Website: lowes
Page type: receipt
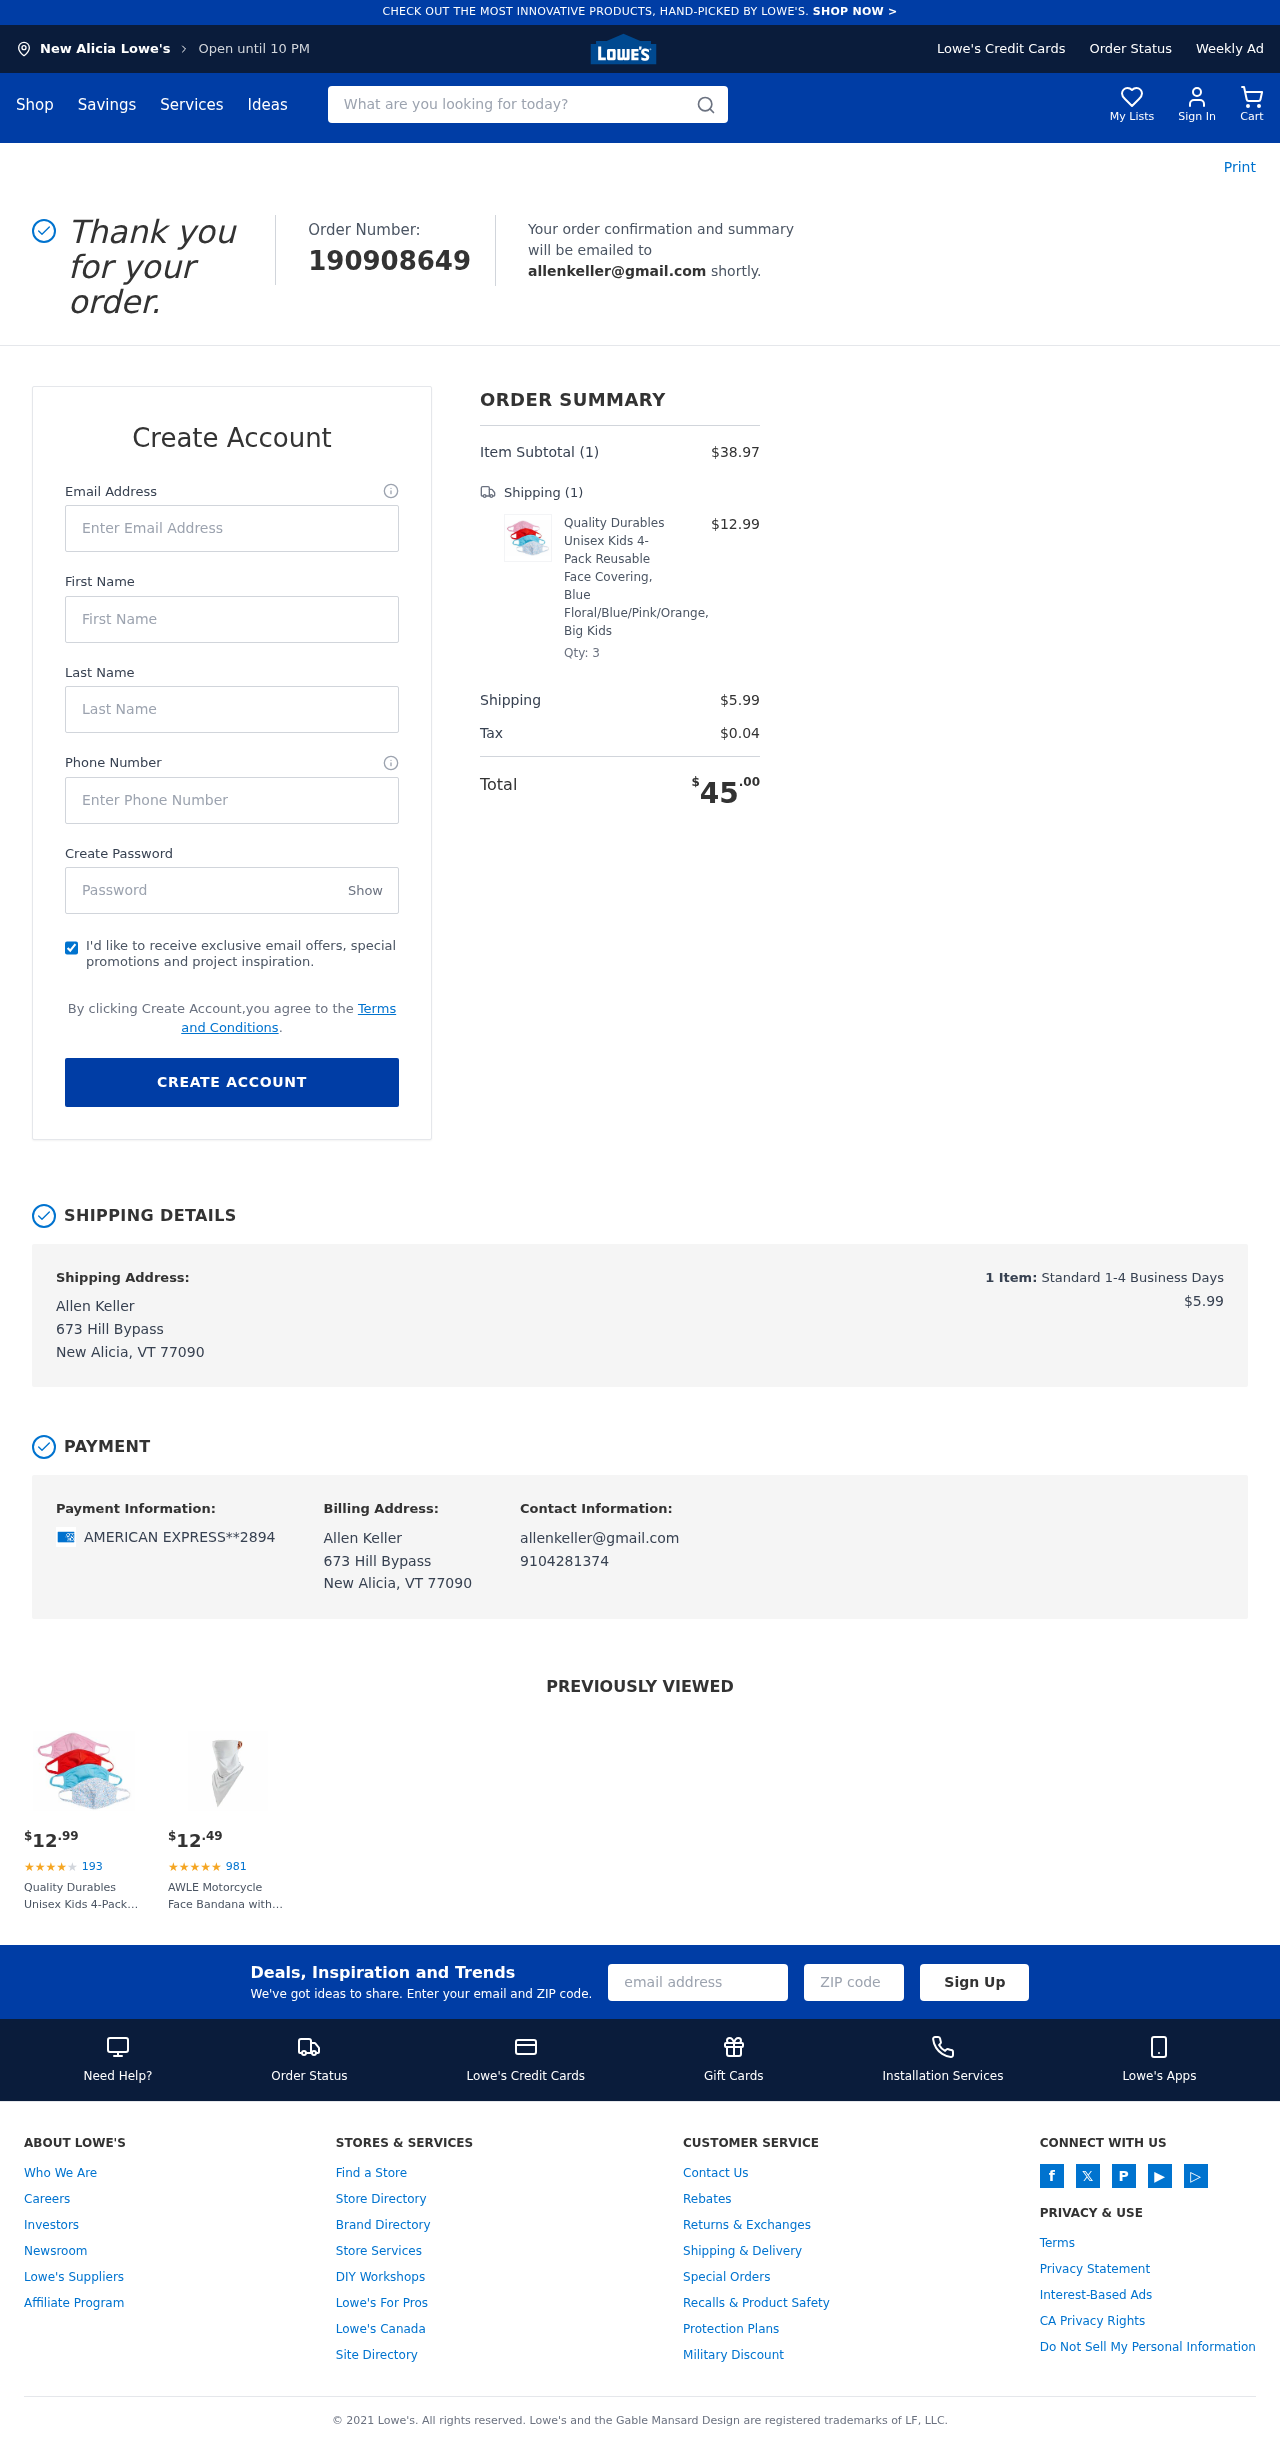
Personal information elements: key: PII_CARD_LAST4
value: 2894
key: PII_CARD_TYPE
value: AMERICAN EXPRESS
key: PII_CITY
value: New Alicia
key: PII_EMAIL
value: allenkeller@gmail.com
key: PII_FULLNAME
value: Allen Keller
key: PII_PHONE
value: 9104281374
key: PII_STREET
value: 673 Hill Bypass
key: PII_FIRSTNAME
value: Allen
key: PII_LASTNAME
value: Keller
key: PII_CITY_STATE_ZIP
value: New Alicia, VT 77090
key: PII_FULLNAME2
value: Allen Keller
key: PII_FULLNAME3
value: Allen Keller
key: PII_FIRSTNAME2
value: Allen
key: PII_FIRSTNAME3
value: Allen
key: PII_LASTNAME2
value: Keller
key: PII_LASTNAME3
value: Keller
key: PII_FIRSTNAME_DERIVED
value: Allen
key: PII_LASTNAME_DERIVED
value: Keller
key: PII_FULLNAME_DERIVED
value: Allen Keller
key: PII_NAME_FULL_DERIVED
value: Allen Keller
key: PII_STREET2
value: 673 Hill Bypass
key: PII_CITY_STATE_ZIP2
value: New Alicia, VT 77090
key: PII_EMAIL2
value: allenkeller@gmail.com
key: PII_EMAIL3
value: allenkeller@gmail.com
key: PII_PHONE_LINE
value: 1374
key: PII_PHONE_SUFFIX
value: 1374
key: PII_PHONE2
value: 9104281374
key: PII_PHONE3
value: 9104281374
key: PII_PHONE_NUMERIC
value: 9104281374
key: PII_PHONE_LINE_NUMERIC
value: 1374
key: PII_PHONE_SUFFIX_NUMERIC
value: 1374
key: PII_PHONE2_NUMERIC
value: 9104281374
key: PII_PHONE3_NUMERIC
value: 9104281374
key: PII_PHONE_DIGITS
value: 9104281374
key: PII_PHONE_LAST4
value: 1374
Product elements: key: PRODUCT1_NAME
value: Quality Durables Unisex Kids 4-Pack Reusable Face Covering, Blue Floral/Blue/Pink/Orange, Big Kids
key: PRODUCT1_PRICE
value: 12.99
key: PRODUCT1_QUANTITY
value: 3
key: PRODUCT2_NAME
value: AWLE Motorcycle Face Bandana with Ear Loops, Festivals Parties Outdoor Working Net Pattern Face Cove
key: PRODUCT2_NUM_RATINGS
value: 981
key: PRODUCT2_PRICE
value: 12.49
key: PRODUCT1_PRICE2
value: $12.99
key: PRODUCT1_RATING2
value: ★
★
★
★
★
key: PRODUCT1_NUM_RATINGS2
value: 193
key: PRODUCT1_NAME2
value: Quality Durables Unisex Kids 4-Pack Reusable Face Covering, Blue Floral/Blue/Pink/Orange, Big Kids
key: PRODUCT2_RATING
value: ★
★
★
★
★
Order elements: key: ORDER_ID
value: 190908649
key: ORDER_NUM_ITEMS
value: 1
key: ORDER_SUBTOTAL
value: $38.97
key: ORDER_NUM_ITEMS2
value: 1
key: ORDER_SHIPPING_COST
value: $5.99
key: ORDER_TAX
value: $0.04
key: ORDER_TOTAL
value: $45.00
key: ORDER_NUM_ITEMS3
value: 1
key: ORDER_SHIPPING_COST2
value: $5.99
Search elements: key: HEADER_SEARCH
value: What are you looking for today?